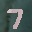
Label: 7